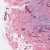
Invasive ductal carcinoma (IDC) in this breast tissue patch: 1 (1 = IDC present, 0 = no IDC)